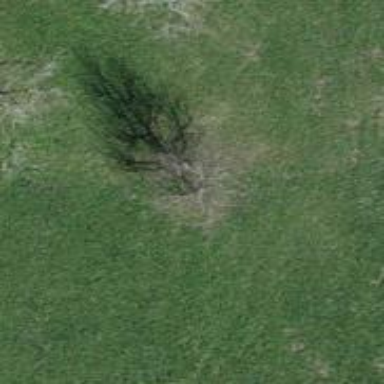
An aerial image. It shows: Beautiful tree in nature.